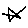
Label: star